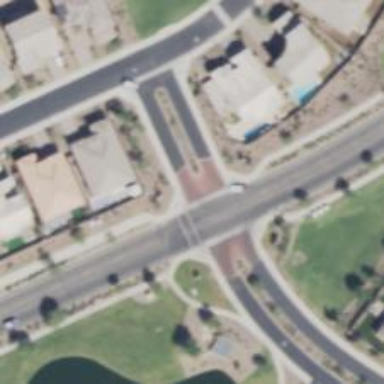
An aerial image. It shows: Road with stop sign.